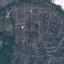
Land use / land cover: Residential